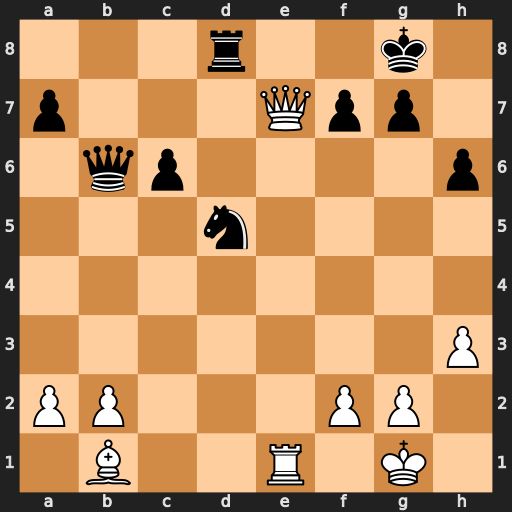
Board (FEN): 3r2k1/p3Qpp1/1qp4p/3n4/8/7P/PP3PP1/1B2R1K1
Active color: w
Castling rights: -
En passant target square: -
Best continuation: Qe8+ Rxe8 Rxe8#